Field crop: tomato
Growth stage: 1
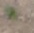
Species: solanum